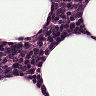
Metastatic tissue present: no